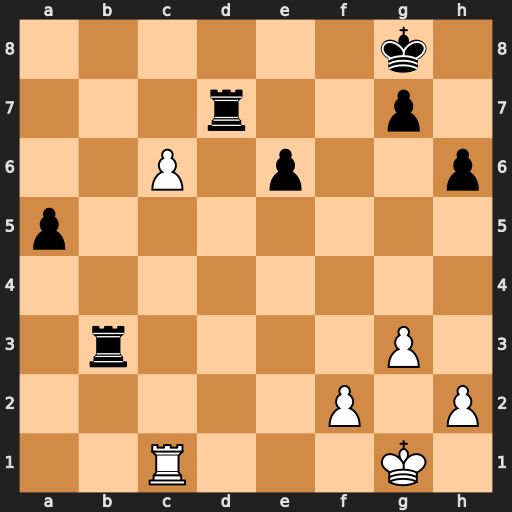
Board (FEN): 6k1/3r2p1/2P1p2p/p7/8/1r4P1/5P1P/2R3K1
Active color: w
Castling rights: -
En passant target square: -
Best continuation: cxd7 Rd3 Rc8+